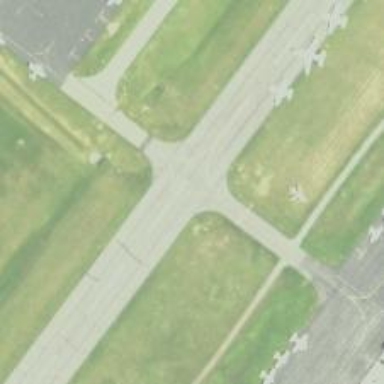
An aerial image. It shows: View of taxiway at the airport.